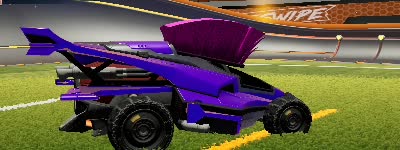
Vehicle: aftershock